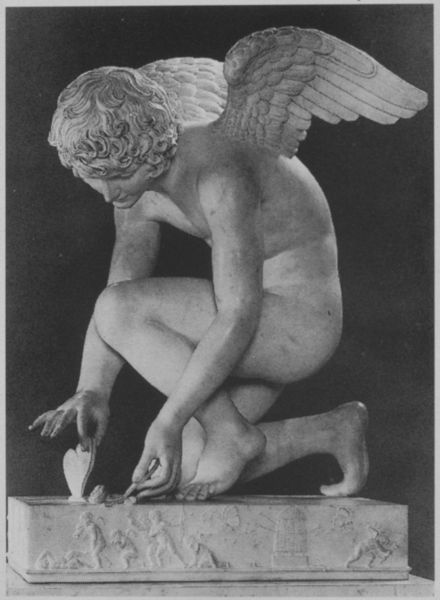
Titel: Amor
Künstler: Pierre Cartellier
Institution: Paris, Musée du Louvre
Schlagwörter: akt, feder, flügel, hand, nackt, weiß, menschen, finger, grau, marmor, profil, schwarz, blick, gesicht, sockel, stein, hände, haare, locken, pferd, turm, engel, putto, skulptur, relief, füße, liebe, hocke, bogen, figuren, verzierung, podest, junge, foto, knabe, fuss, detailliert, jugend, schönheit, hocken, lockig, knien, schmetterling, stift, photo, jüngling, grab, narziss, kniend, herz, schreibt, amor, putten, ferse, putti, pfeil, glück, bube, armor, grazil, bauwerk, aufsammeln, aufheben, kniet, ornamet, liebesgott, fl+gel, kleine flügel, graz8il